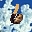
Label: 6